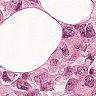
Metastatic tissue present: yes